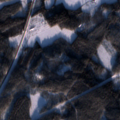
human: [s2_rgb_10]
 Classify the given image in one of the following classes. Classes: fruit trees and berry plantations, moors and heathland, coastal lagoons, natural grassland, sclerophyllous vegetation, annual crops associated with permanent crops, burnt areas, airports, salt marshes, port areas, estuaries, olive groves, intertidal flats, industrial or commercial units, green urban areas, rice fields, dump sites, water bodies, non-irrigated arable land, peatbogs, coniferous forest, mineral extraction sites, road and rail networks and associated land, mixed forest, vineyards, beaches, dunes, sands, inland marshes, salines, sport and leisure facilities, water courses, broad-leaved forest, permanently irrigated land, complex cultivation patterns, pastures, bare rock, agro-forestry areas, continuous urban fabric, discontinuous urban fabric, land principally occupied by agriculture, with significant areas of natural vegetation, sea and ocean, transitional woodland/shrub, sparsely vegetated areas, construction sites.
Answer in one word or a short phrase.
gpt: land principally occupied by agriculture, with significant areas of natural vegetation, coniferous forest, mixed forest